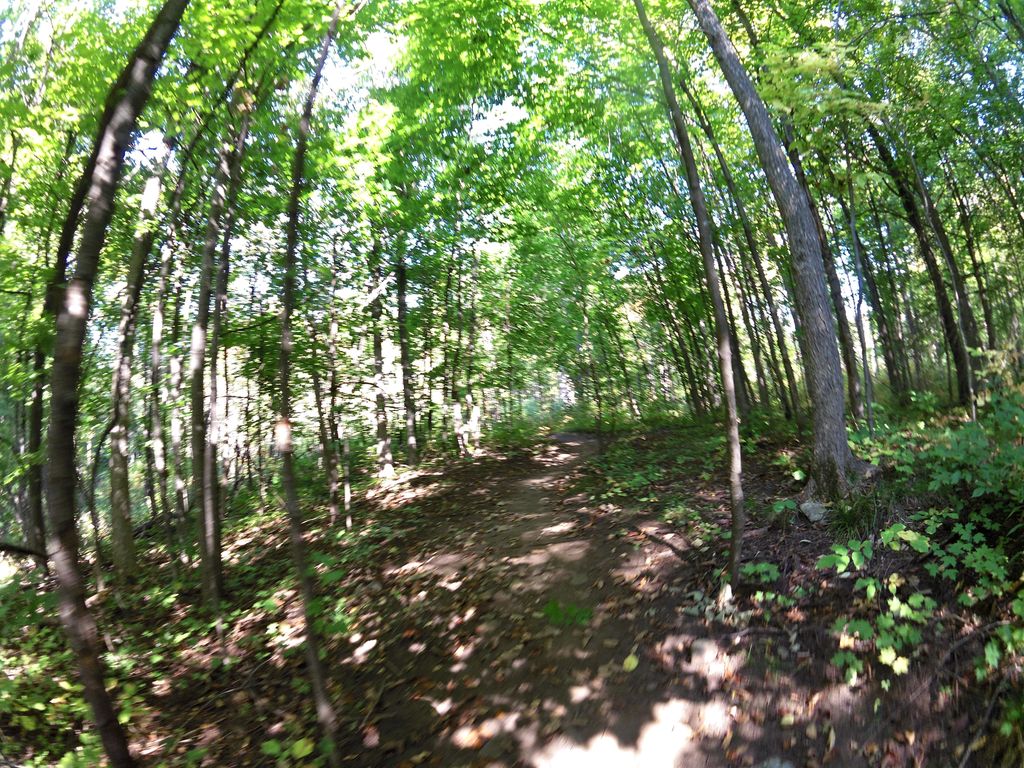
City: ottawa-gatineau